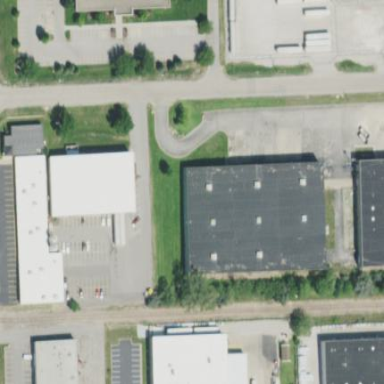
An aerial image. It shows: Warehouse building.